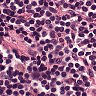
Metastatic tissue present: no